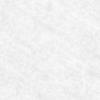
Label: no_change